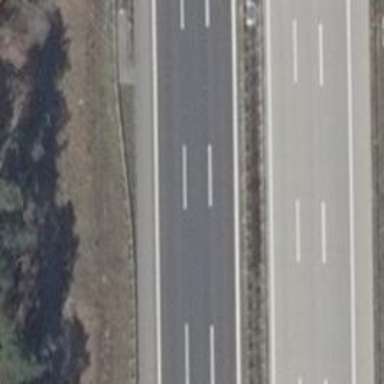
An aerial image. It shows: Concrete motorway.